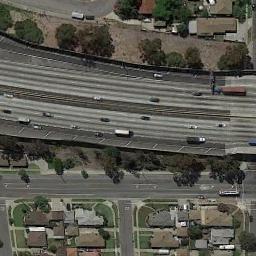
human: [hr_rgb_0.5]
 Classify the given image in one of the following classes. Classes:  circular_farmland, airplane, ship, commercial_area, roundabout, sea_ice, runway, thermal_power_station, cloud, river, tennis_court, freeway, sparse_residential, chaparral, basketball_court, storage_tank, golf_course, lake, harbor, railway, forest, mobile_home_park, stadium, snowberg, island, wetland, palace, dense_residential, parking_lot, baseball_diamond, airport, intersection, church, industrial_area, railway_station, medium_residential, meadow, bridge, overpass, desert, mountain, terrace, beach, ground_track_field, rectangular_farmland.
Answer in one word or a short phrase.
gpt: freeway